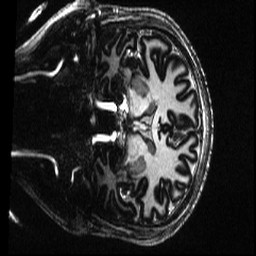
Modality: T1w
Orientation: coronal
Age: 35
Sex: female
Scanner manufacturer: siemens
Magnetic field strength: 7 T
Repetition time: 4.3 s
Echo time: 0.00227 s